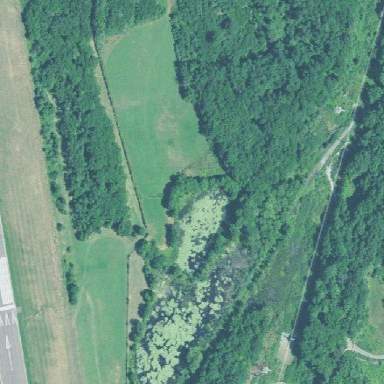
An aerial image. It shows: Swamp in wetland area.